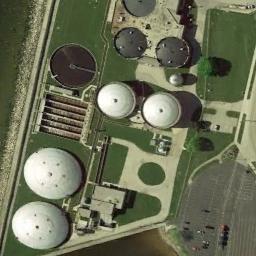
Label: storage tanks